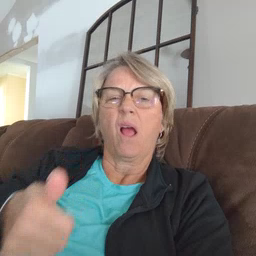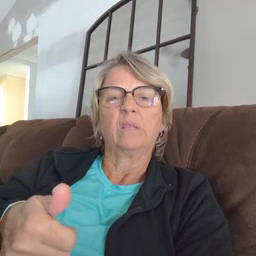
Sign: not